Interaction volume radius: 5 \u00c5
Interaction volume height: 25 \u00c5
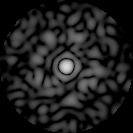
Disorder parameter: 0.8411